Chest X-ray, PA view. Patient: 59 years old, sex M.
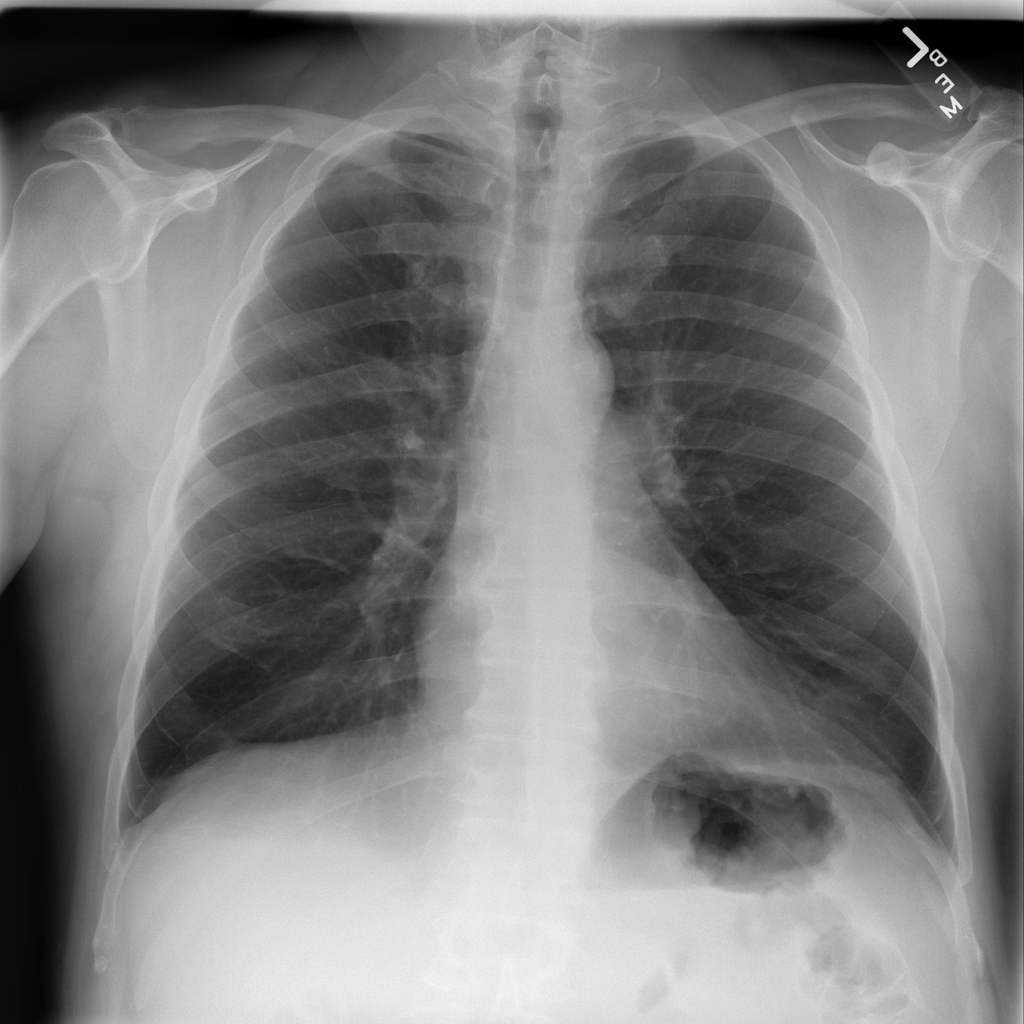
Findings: No Finding